Interaction volume radius: 10 \u00c5
Interaction volume height: 35 \u00c5
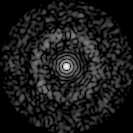
Disorder parameter: 0.8228